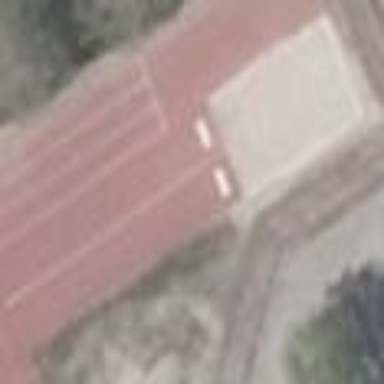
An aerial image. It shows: Long jump track for leisure and sport activities.